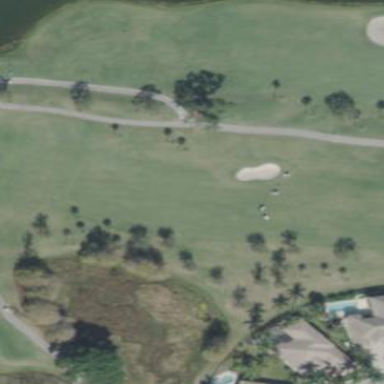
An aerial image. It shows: Grassy area designated as golf fairway.